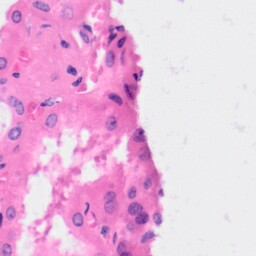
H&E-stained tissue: Kidney